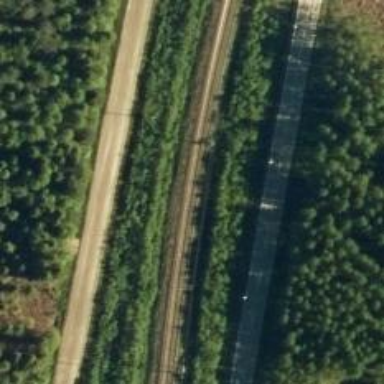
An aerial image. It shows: Railway with continuous electrified contact lines.